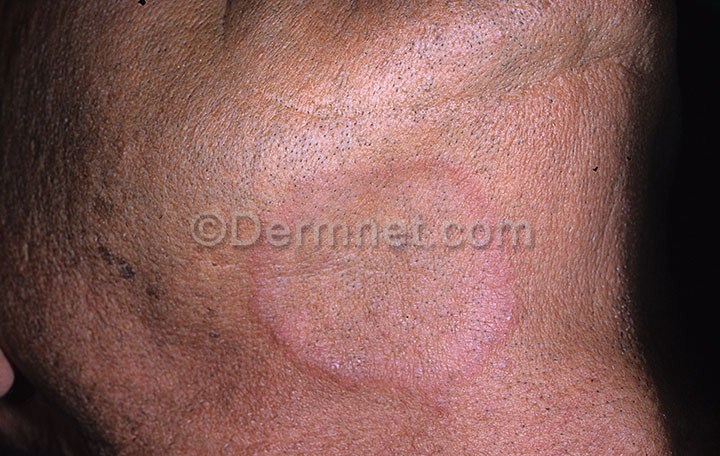
Disease: Tinea Ringworm Candidiasis and other Fungal Infections